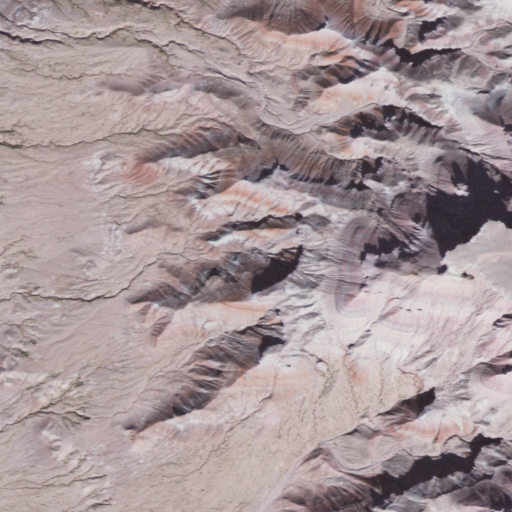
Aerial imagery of cliff(s) in Arizona named Tloi Eechii Cliffs containing grassland, shrub, and barren land